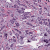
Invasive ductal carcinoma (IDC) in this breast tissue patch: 1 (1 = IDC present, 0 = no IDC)